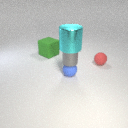
small gray metal cylinder below large cyan metal cylinder